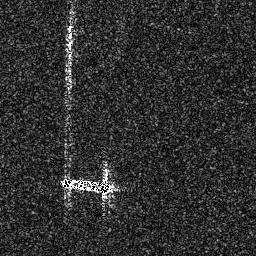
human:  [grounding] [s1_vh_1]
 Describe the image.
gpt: In the satellite image, there is  <ref>1 medium ship </ref> <box>[[22, 68, 43, 75, 0]]</box> located at bottom.